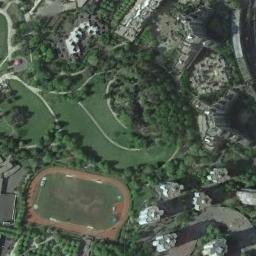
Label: ground_track_field